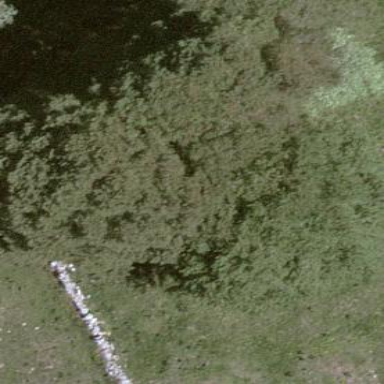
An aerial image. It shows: Forest area.